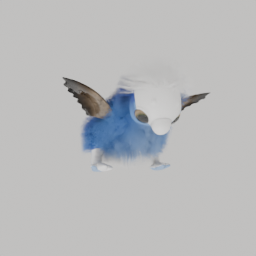
Label: animals